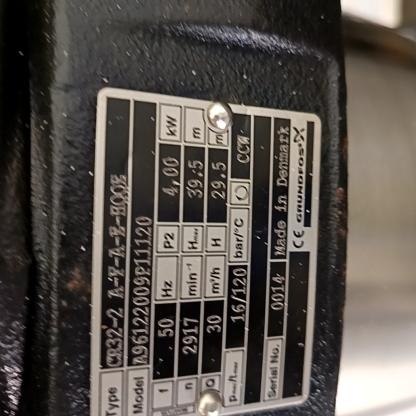
Klasa: tabliczka-znamionowa